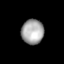
Tissue: lung
Cell type: Epithelial cells
Senescence score: 0.2055
Nuclear area (px): 543
Mean DAPI intensity: 164.864